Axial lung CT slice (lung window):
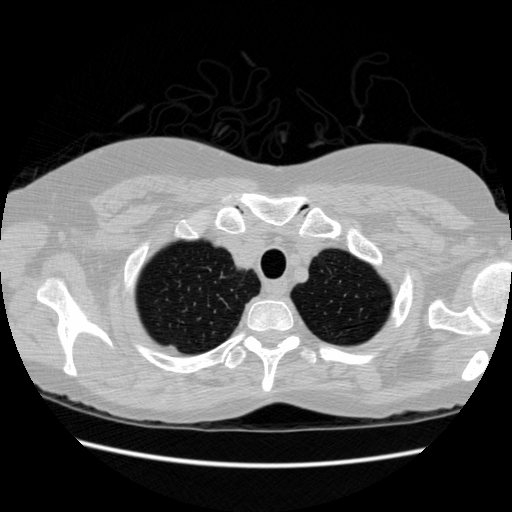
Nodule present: no